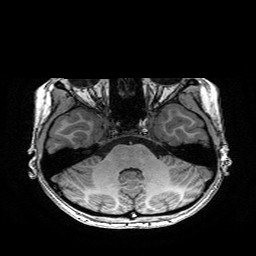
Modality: T1w
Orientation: coronal
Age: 19
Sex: female
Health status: healthy
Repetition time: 2.53 s
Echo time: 0.0034 s